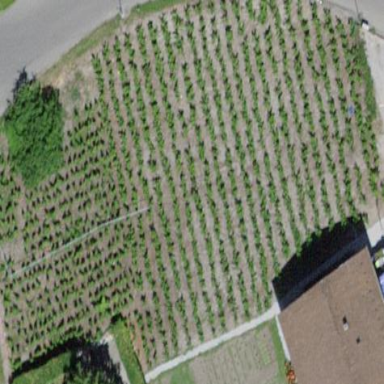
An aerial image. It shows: Vineyard growing grapes.